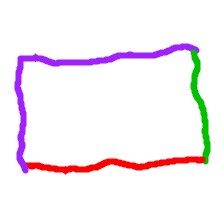
Shape: rectangle